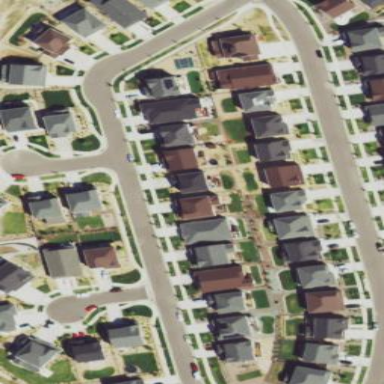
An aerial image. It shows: Residential area composed of single-family homes.